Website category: sports
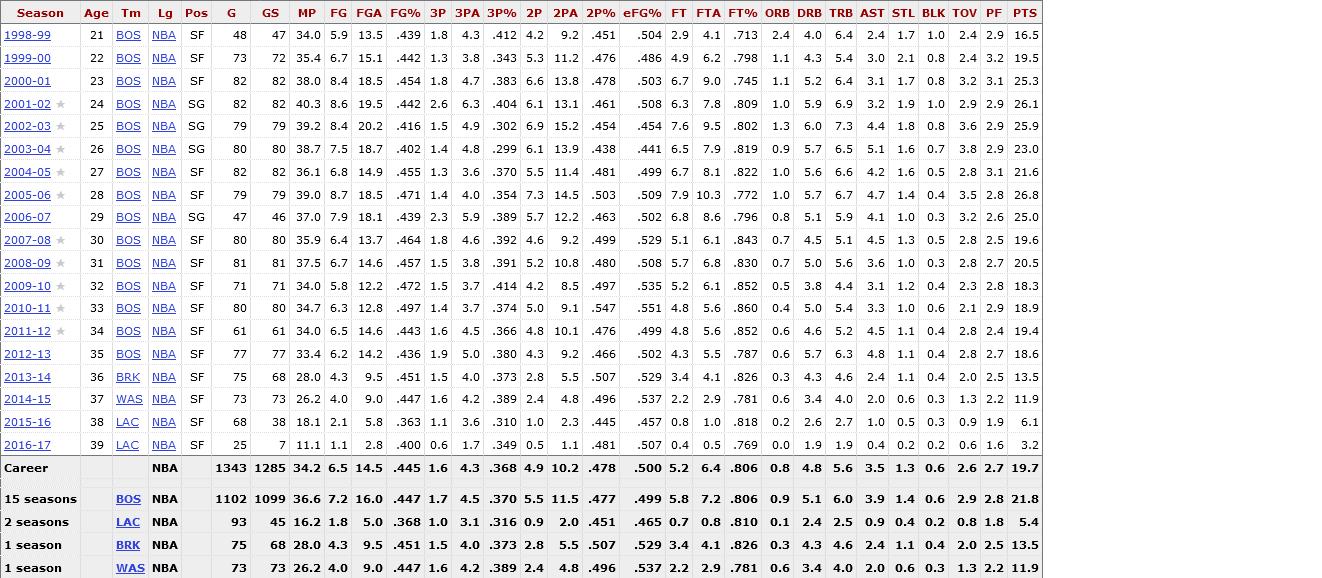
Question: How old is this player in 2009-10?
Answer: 32

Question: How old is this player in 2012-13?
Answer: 35

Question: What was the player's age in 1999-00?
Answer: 22

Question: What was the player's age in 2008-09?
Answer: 31

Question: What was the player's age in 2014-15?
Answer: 37

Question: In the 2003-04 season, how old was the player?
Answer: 26

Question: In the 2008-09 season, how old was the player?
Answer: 31

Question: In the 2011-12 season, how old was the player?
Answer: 34

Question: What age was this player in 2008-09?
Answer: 31

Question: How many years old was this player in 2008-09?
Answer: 31

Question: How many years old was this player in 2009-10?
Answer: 32

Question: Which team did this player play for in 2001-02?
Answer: BOS

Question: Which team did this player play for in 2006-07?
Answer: BOS

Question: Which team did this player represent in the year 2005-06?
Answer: BOS

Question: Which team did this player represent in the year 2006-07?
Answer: BOS

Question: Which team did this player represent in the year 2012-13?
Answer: BOS

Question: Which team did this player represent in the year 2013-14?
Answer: BRK

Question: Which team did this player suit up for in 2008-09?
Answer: BOS

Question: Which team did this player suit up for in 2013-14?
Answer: BRK

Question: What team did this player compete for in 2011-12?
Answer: BOS

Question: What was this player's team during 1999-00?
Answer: BOS

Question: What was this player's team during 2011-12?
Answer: BOS

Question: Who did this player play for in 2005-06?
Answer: BOS

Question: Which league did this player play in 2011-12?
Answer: NBA

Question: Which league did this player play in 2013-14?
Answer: NBA

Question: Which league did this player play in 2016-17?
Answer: NBA

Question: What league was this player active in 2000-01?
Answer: NBA

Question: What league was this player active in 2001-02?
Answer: NBA

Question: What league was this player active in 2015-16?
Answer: NBA

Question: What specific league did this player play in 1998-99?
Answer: NBA

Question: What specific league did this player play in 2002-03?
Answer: NBA

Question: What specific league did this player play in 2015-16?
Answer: NBA

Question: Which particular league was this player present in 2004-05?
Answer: NBA

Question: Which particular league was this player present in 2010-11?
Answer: NBA

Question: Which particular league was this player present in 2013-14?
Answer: NBA

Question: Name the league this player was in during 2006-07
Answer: NBA

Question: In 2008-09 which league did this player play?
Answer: NBA

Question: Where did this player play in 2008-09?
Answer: NBA

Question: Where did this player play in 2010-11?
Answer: NBA

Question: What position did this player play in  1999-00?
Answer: SF

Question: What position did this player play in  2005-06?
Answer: SF

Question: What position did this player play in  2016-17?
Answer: SF

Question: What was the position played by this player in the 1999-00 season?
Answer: SF

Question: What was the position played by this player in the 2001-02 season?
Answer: SG

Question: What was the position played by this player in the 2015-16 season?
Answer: SF

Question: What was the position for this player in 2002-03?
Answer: SG

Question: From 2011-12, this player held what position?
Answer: SF

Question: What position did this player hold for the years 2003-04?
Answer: SG

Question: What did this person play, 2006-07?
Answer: SG

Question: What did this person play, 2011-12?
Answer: SF

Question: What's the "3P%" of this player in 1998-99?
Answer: .412

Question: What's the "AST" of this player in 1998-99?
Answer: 2.4

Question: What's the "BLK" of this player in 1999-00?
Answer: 0.8

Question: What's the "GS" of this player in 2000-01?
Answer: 82

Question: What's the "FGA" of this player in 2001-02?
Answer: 19.5

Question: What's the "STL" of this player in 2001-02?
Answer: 1.9

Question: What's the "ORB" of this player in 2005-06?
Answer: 1.0

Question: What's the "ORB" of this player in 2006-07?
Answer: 0.8

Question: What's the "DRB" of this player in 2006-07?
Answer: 5.1

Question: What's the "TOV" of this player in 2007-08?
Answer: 2.8

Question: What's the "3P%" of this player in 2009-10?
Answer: .414

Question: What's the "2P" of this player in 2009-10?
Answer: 4.2

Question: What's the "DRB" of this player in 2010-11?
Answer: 5.0

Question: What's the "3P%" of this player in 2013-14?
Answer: .373